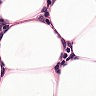
Metastatic tissue present: no